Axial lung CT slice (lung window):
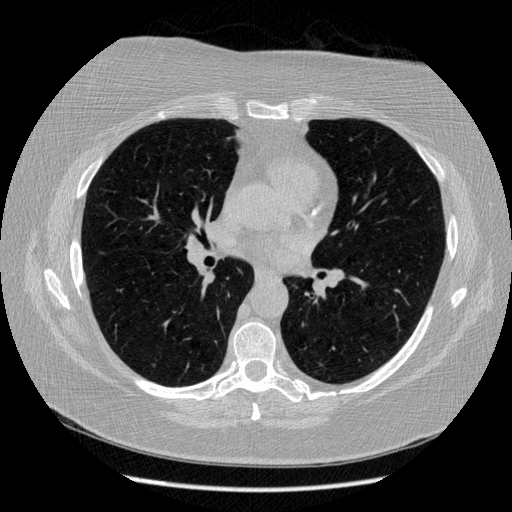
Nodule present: no